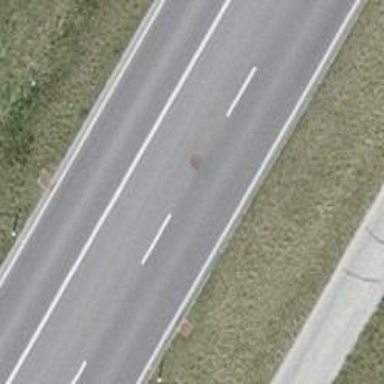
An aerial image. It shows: Primary road with asphalt surface.